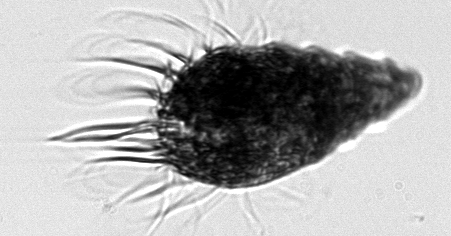
Label: Laboea_strobila